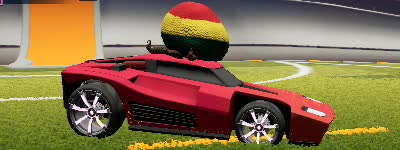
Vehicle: breakout